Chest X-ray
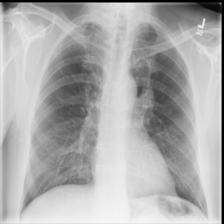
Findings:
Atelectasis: negative
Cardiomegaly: negative
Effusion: negative
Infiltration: negative
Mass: negative
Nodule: negative
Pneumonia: negative
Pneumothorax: negative
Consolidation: negative
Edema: negative
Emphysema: negative
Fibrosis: negative
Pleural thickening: negative
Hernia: negative